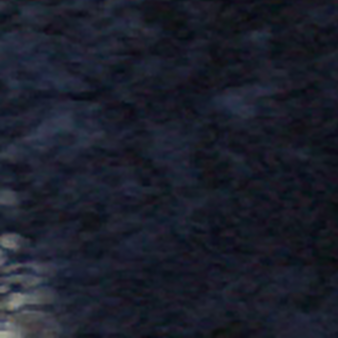
Label: other